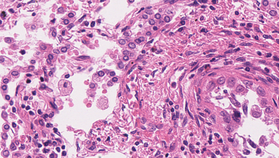
Tumor epithelial tissue: yes
Tumor-associated stroma tissue: yes
Normal tissue: no